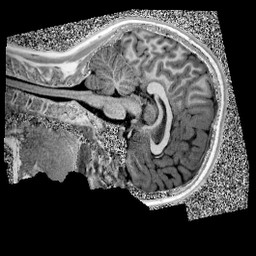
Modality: UNIT1
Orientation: sagittal
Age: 13
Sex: female
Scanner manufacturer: siemens
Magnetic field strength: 3 T
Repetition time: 4 s
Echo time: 0.00299 s